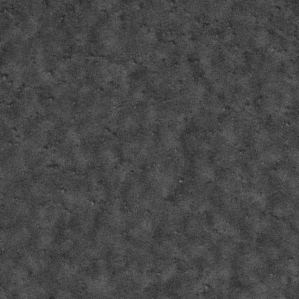
Label: frost